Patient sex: M
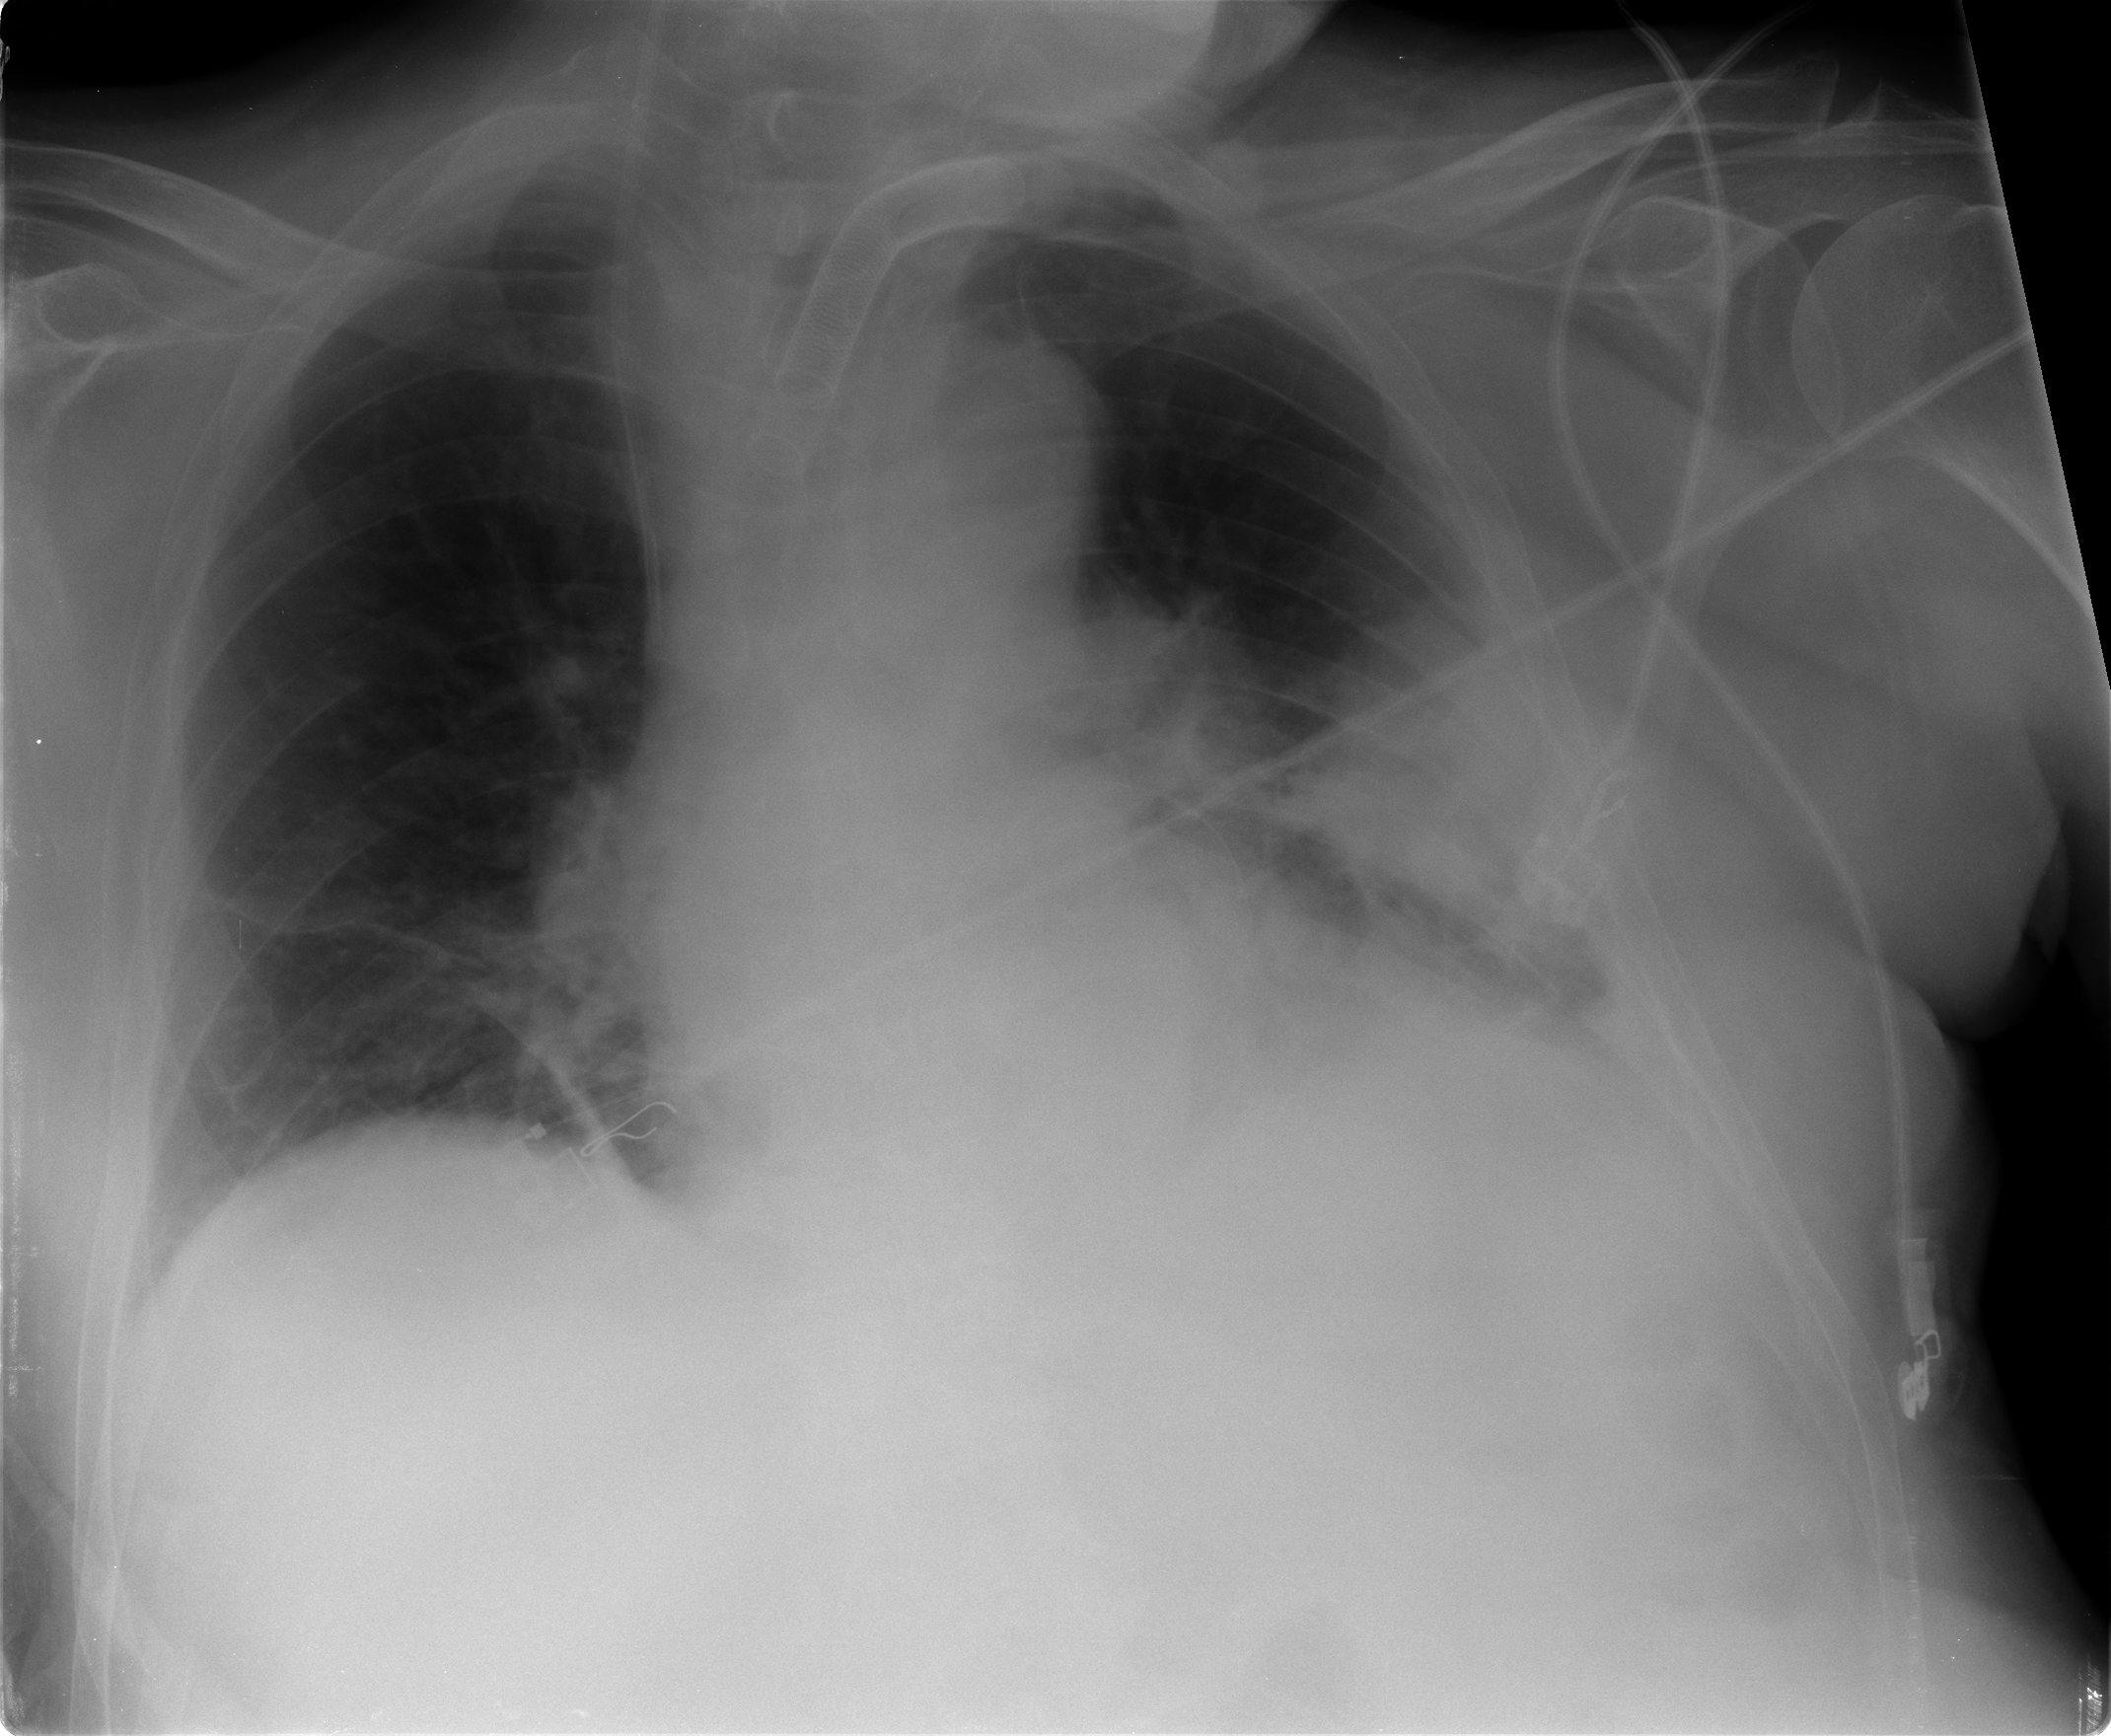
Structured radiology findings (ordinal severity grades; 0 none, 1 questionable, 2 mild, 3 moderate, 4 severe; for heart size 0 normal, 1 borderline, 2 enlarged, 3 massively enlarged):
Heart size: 2
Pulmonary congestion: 1
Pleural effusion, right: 0
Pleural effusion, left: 1
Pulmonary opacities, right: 0
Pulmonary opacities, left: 3
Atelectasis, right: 1
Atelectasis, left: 3